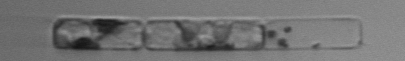
Label: Guinardia_delicatula_TAG_internal_parasite